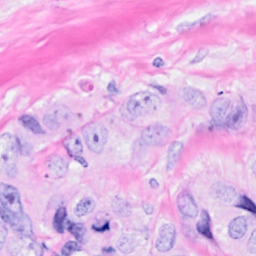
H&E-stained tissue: Breast